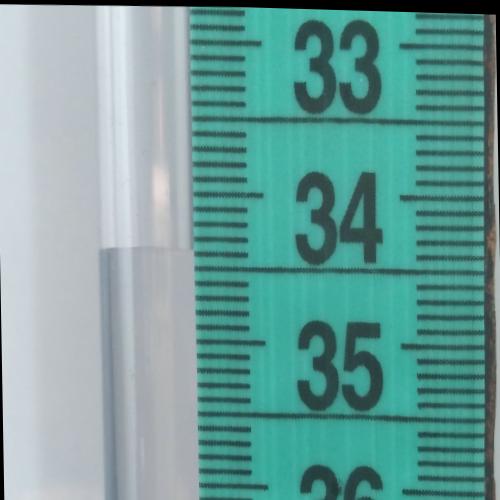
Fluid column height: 34.4 cm